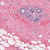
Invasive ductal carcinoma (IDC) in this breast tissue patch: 0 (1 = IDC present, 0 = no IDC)